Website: macys
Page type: customer-info-address
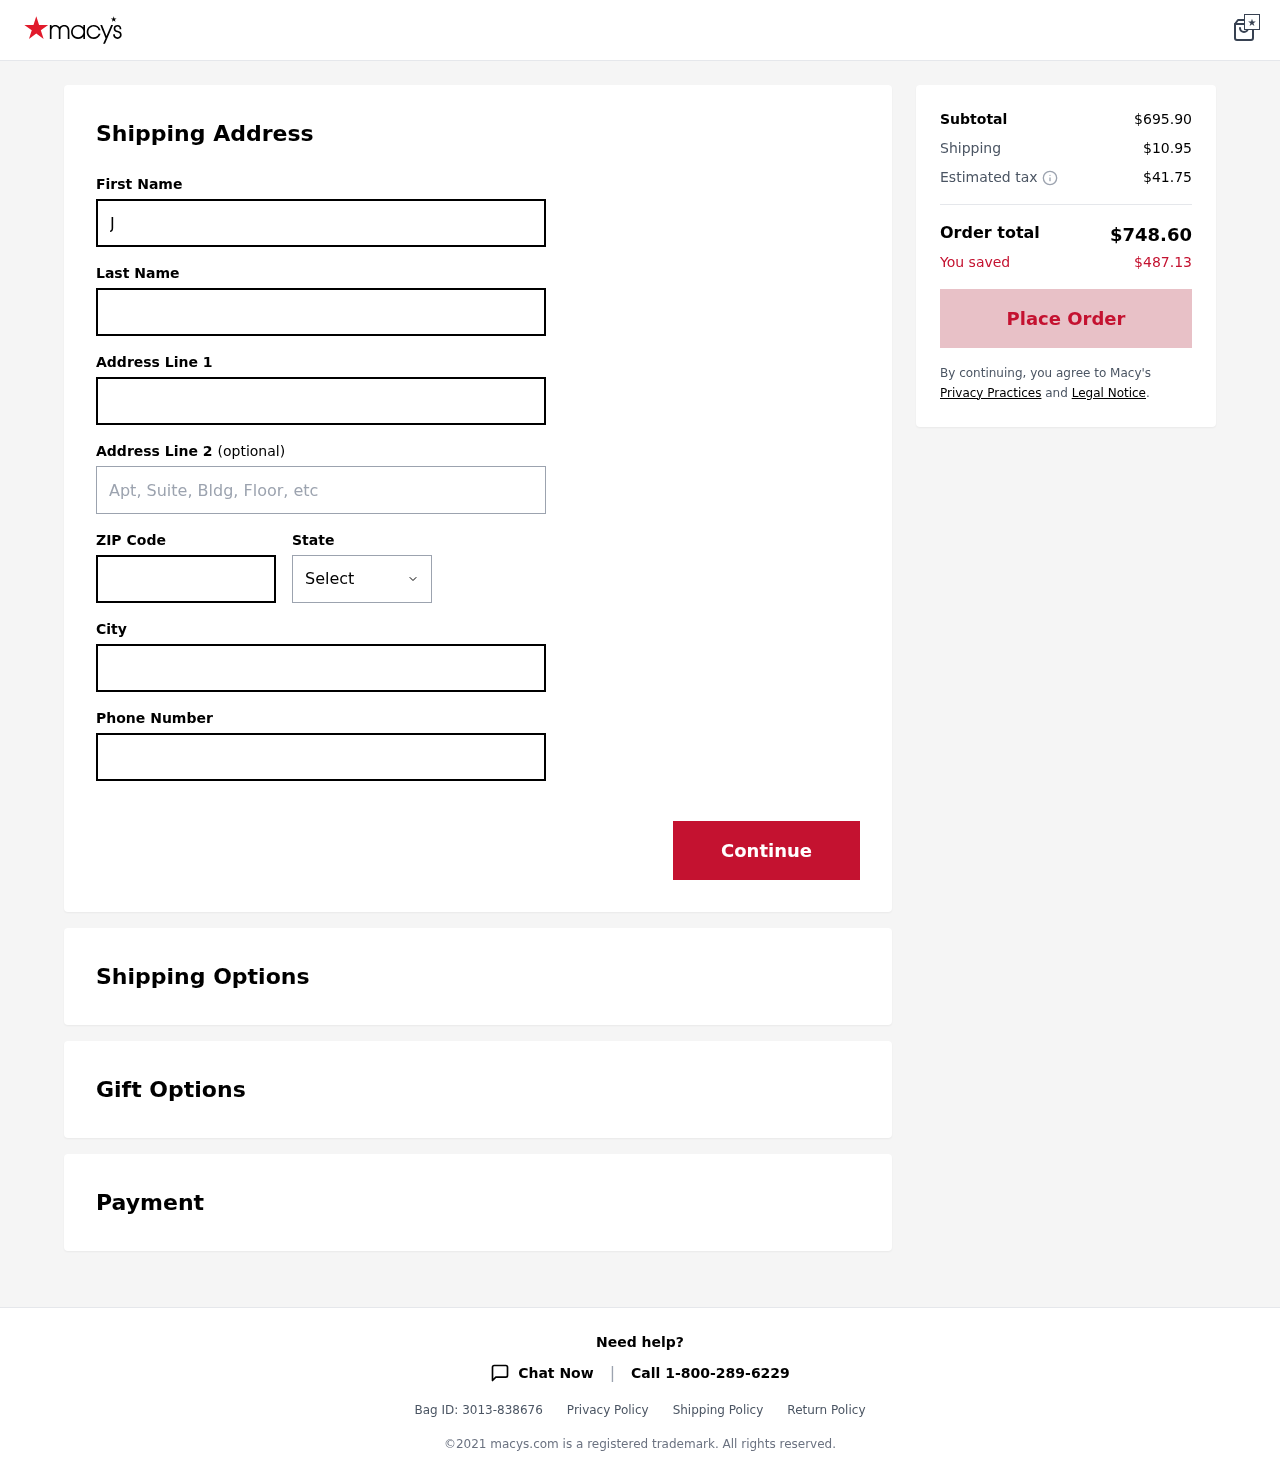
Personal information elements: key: PII_CITY
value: Nelsonburgh
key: PII_FIRSTNAME
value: James
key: PII_LASTNAME
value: Johnson
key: PII_PHONE
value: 5002689470
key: PII_POSTCODE
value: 70369
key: PII_STATE
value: Vermont
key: PII_STREET
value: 2026 Mayer Dam Suite 491
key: PII_STREET2
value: Apt. 155
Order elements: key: ORDER_SUBTOTAL
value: $695.90
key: ORDER_SHIPPING_COST
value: $10.95
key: ORDER_TAX
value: $41.75
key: ORDER_TOTAL
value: $748.60
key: ORDER_SAVINGS
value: $487.13